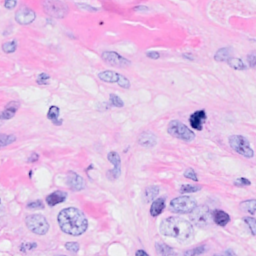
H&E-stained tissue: Breast